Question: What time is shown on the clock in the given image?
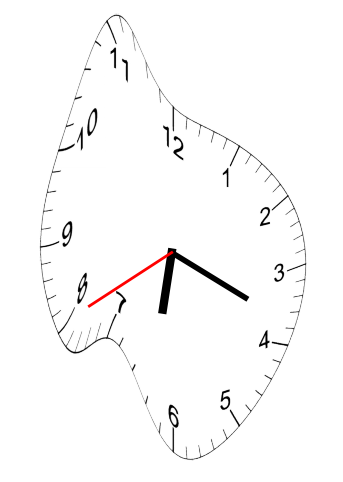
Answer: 06:18:40